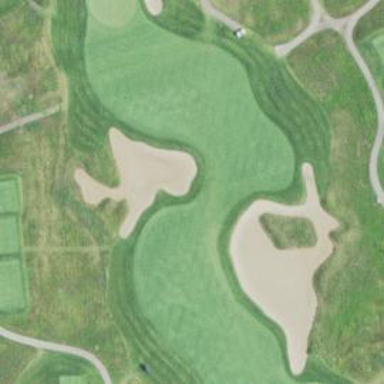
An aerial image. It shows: Golf bunker filled with sandy terrain.